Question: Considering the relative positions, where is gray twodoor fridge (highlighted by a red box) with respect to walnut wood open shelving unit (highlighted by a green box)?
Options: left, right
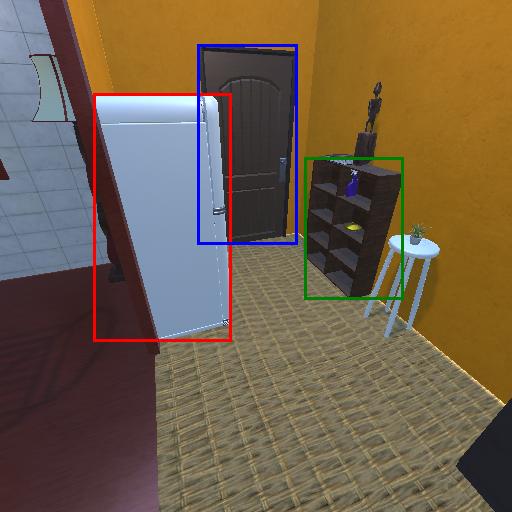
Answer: left